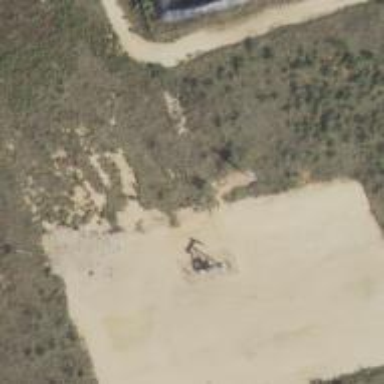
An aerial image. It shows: Petroleum well.